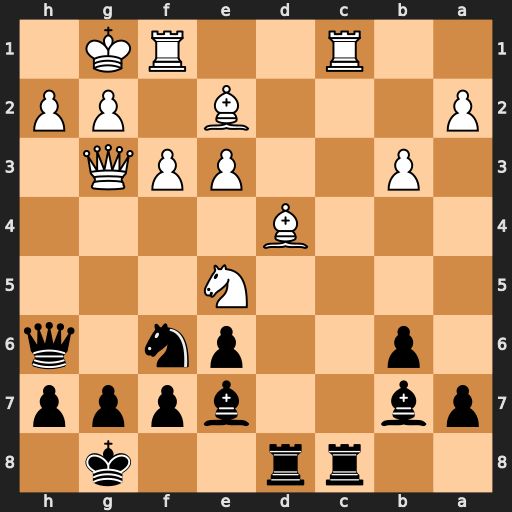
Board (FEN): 2rr2k1/pb2bppp/1p2pn1q/4N3/3B4/1P2PPQ1/P3B1PP/2R2RK1
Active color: b
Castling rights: -
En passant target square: -
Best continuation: Rxc1 Rxc1 Rxd4